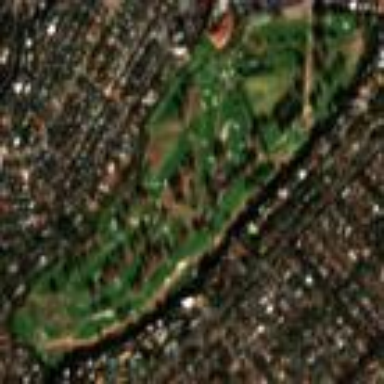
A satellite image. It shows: Golf course surrounded by greenery.